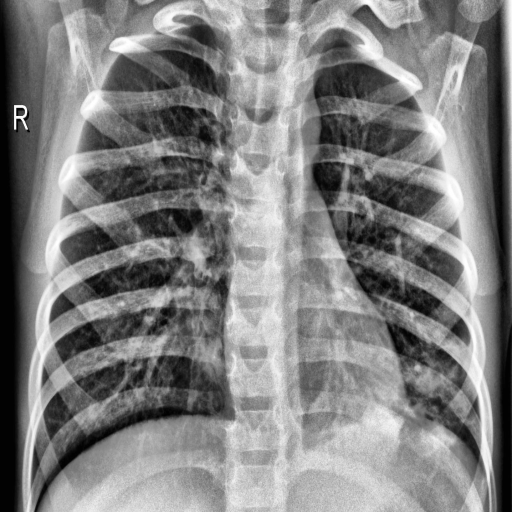
Finding: PNEUMONIA